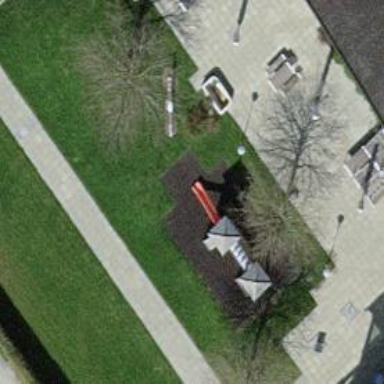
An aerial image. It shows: Playground with playhouse.